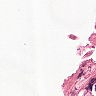
Metastatic tissue present: no